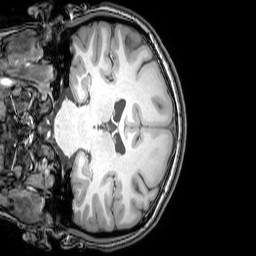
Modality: T1w
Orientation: coronal
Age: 21
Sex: female
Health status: healthy
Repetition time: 0.081 s
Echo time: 0.037 s